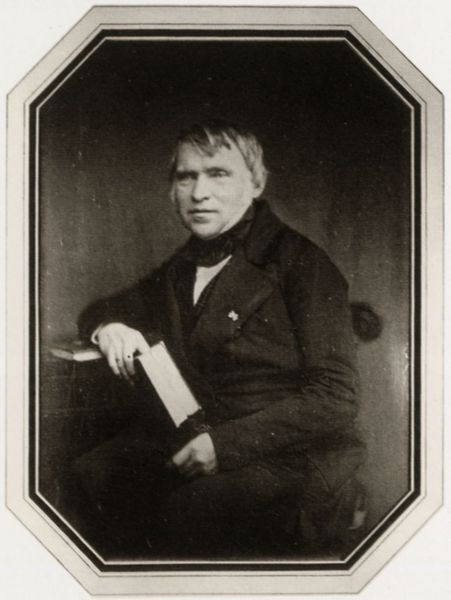
Titel: Christian Gottfried Ehrenberg
Künstler: Hermann Biow
Standort: Hamburg
Institution: Museum für Kunst und Gewerbe
Schlagwörter: dunkel, hand, kopf, mann, schatten, weiß, sitzen, finger, frisur, grau, haar, hintergrund, licht, mund, nase, ohr, profil, schwarz, stirn, stuhl, tisch, blick, schal, anzug, hemd, hose, jacke, arm, arme, augen, gesicht, kragen, rahmen, hände, portrait, porträt, haare, mantel, sitzend, kinn, pony, bücher, schreibtisch, ecke, sitz, hocker, sepia, halstuch, atelier, revers, sakko, weste, ring, foto, fotografie, photographie, kante, maske, buch, schwarz weiß, photo, ecken, lesezeichen, halbprofil, rasiert, brief, schreiben, aufgestützt, halsbinde, kanten, billet, mehreck, protrait, anstecker, muns